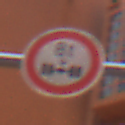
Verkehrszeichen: TatsaechlicheAchslast
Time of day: MorningAfternoon
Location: Outdoor (Urban)
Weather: Clear
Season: NotSpecified
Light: Natural